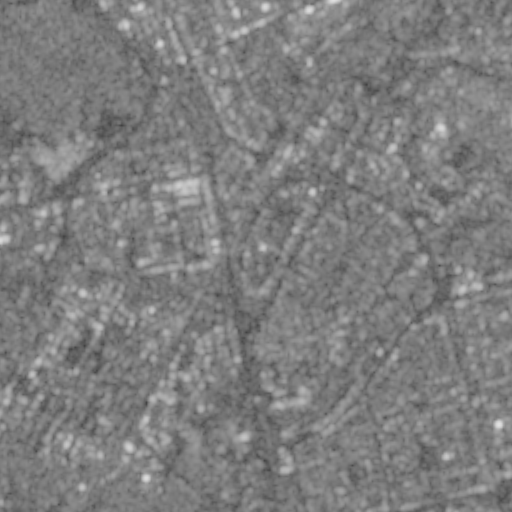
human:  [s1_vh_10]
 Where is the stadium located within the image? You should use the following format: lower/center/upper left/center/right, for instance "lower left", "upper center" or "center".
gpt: The stadium is located in the upper left of the image.
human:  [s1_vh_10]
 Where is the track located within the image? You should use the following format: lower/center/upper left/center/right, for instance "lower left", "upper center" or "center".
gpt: The track is located in the upper left of the image.
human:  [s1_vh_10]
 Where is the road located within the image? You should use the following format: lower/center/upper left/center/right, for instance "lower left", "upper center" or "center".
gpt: There is no road in the image.

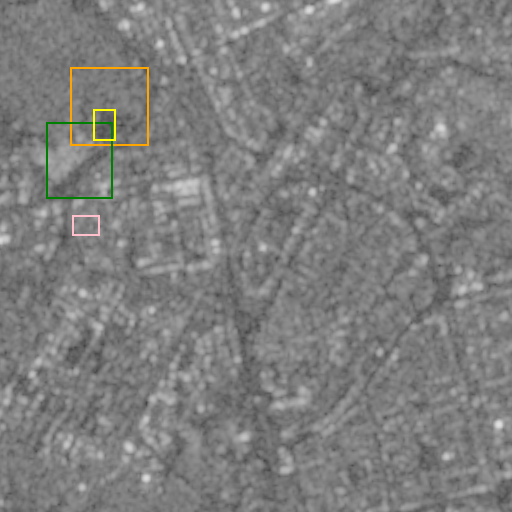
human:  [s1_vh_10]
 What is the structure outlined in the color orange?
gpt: The structure outlined in orange is a park.
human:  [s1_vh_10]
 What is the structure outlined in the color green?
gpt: The structure outlined in green is a parking lot.
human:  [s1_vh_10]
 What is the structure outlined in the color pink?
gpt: The structure outlined in pink is a power substation.
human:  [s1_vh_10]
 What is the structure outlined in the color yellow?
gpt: The structure outlined in yellow is a stadium.
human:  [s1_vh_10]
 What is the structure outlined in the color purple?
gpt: There is no purple outline.